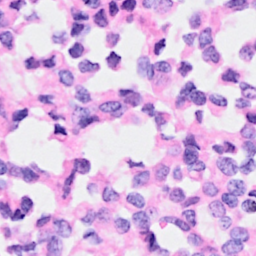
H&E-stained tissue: Breast